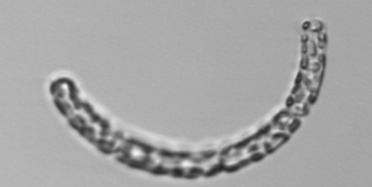
Label: Guinardia_striata